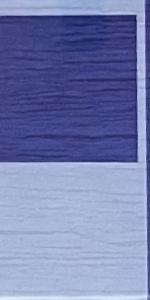
Label: Empty